【题型】填空题　【知识点】平面几何　【难度】easy
如图，一水平放置的三角形的直观图是 \(\triangle A'O'B'\)，且 \(\triangle A'O'B'\) 的面积为 3，则原三角形的面积为 \underline{\quad\quad}.

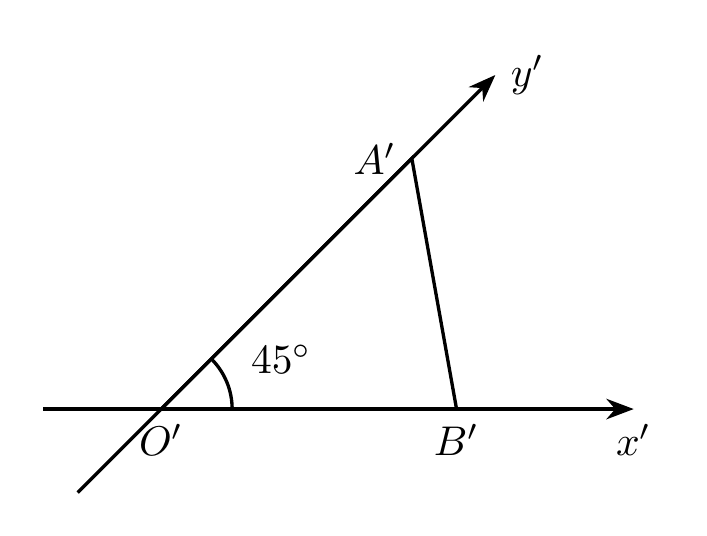
【解答】
【答案】\(6\sqrt{2}\)

【详解】
设直观图的面积为 \(S_1\)，原图形的面积为 \(S_2\)，则
\(
\frac{S_1}{S_2} = \frac{\sqrt{2}}{4},
\)

故原三角形的面积为
\(3 \div \frac{\sqrt{2}}{4} = 6\sqrt{2}.
\)

故答案为：\(6\sqrt{2}\)